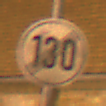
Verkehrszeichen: EndeGeschwindigkeit130
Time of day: Night
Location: Outdoor (Urban)
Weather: Clear
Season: NotSpecified
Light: Artificial